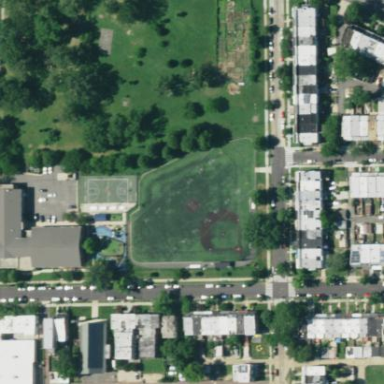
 primarily for American football and baseball."